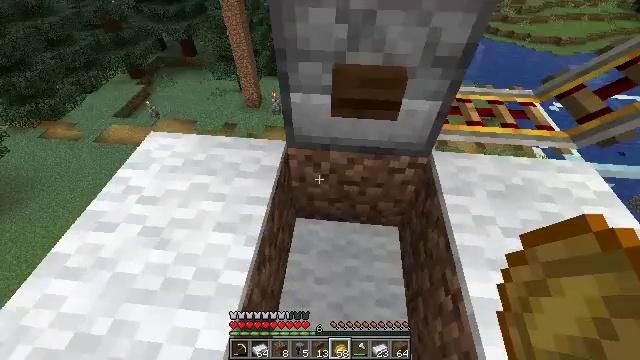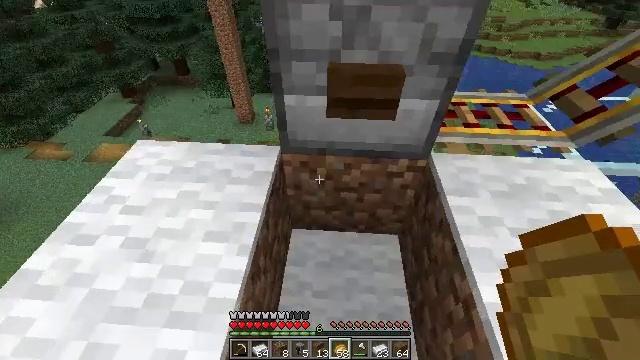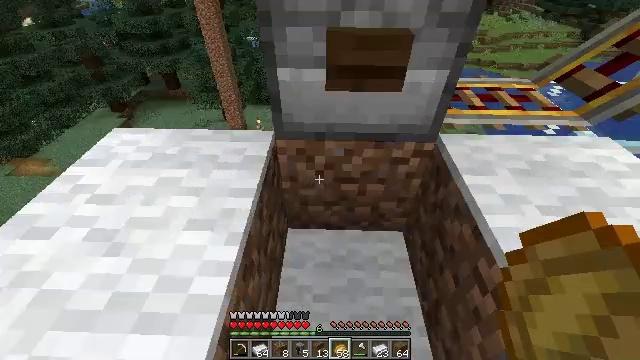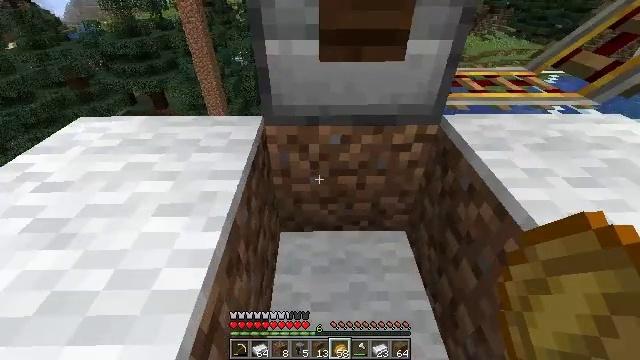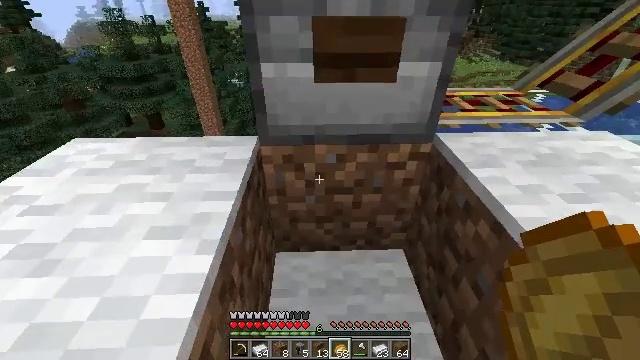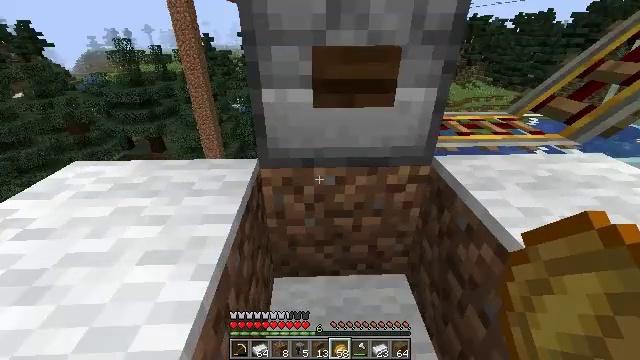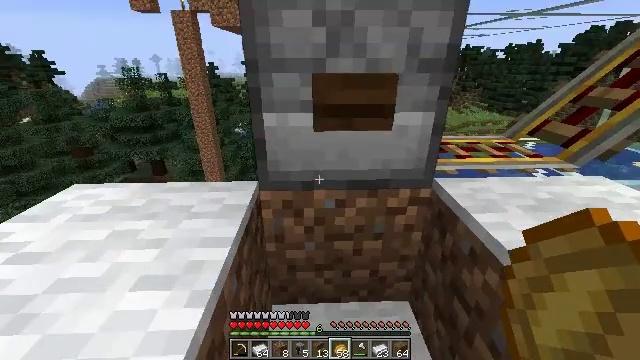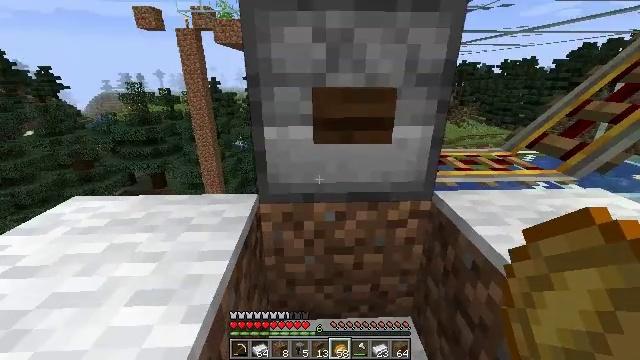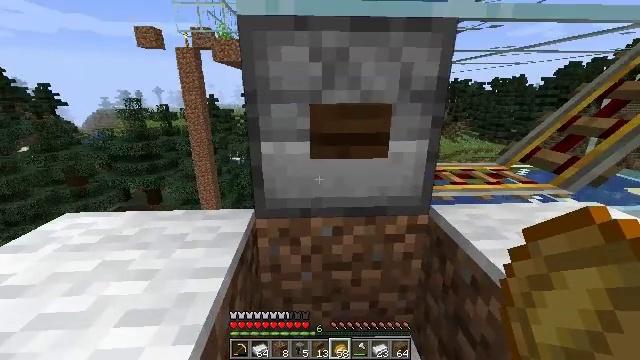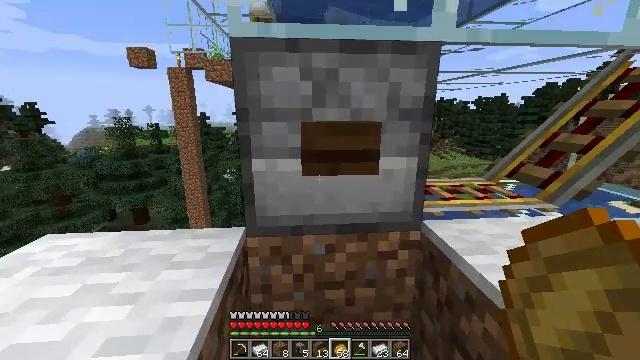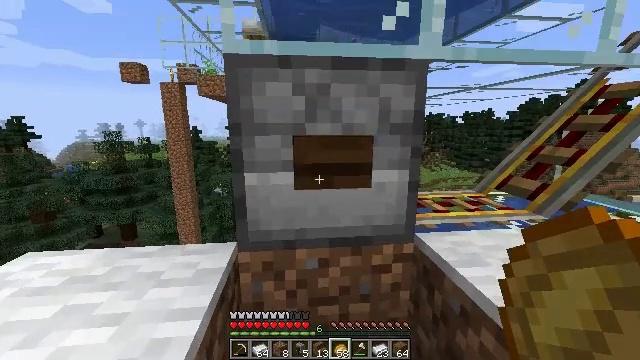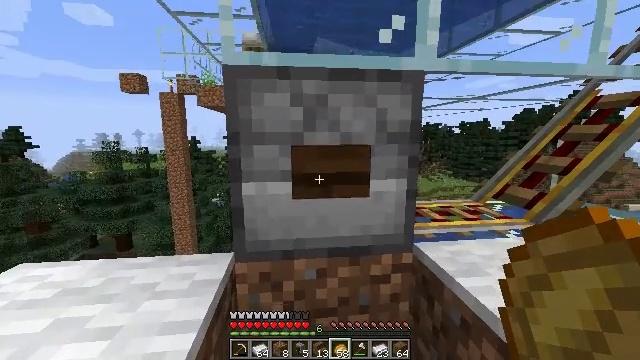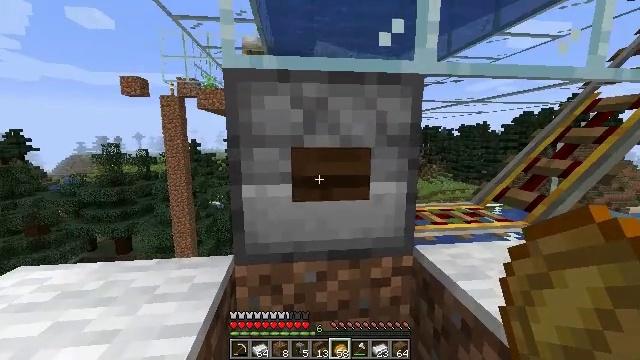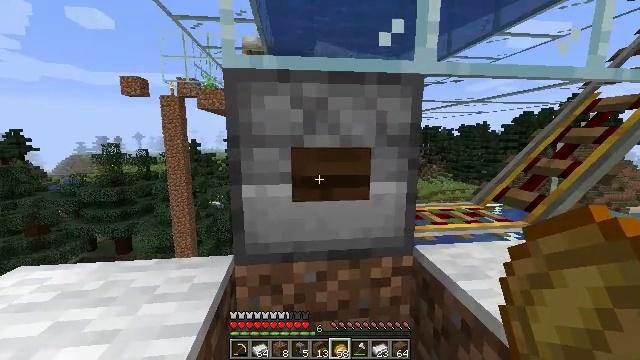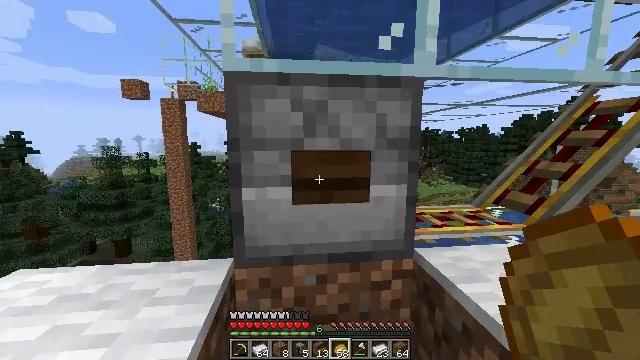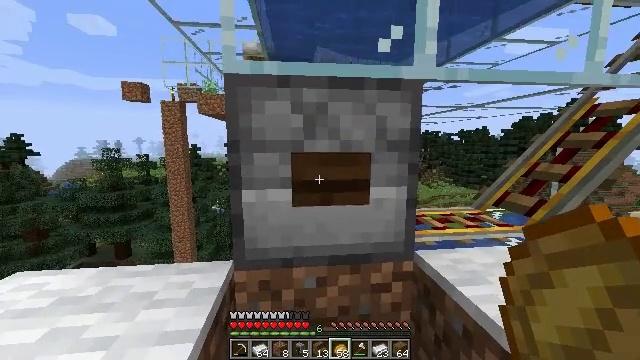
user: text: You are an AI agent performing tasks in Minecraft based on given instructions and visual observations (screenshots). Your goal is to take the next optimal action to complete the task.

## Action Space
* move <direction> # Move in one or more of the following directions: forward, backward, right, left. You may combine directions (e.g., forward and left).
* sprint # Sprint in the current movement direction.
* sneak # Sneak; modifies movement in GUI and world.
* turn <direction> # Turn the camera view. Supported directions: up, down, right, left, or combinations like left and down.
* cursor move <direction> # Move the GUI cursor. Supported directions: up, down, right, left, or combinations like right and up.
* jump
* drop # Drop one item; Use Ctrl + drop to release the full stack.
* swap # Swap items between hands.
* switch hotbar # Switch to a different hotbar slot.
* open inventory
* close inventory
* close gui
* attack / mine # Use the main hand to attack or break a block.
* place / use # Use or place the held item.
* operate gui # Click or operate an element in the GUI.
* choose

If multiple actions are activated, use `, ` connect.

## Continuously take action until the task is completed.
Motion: motion action
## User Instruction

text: Mine the smithing table.
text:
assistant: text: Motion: turn right and up
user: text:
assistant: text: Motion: turn right and up
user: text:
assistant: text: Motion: turn right and up
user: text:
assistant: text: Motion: turn right and up
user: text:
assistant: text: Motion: turn up
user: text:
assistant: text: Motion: turn up
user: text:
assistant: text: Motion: turn up
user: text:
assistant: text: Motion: turn up
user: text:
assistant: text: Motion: turn right and up
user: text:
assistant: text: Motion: turn right and up
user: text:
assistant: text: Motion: turn up
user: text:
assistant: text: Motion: no_op
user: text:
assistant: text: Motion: no_op
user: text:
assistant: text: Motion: no_op
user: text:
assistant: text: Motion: no_op
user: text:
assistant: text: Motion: use / place
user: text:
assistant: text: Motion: use / place
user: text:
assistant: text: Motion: use / place
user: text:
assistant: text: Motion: no_op
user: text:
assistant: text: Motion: turn right
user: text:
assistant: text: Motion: turn right
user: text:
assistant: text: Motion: turn right
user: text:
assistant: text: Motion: turn right
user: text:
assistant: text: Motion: turn right
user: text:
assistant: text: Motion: turn right
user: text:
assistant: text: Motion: no_op
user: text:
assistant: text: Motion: no_op
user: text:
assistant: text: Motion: no_op
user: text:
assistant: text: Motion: move forward
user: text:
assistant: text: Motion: move forward, turn left